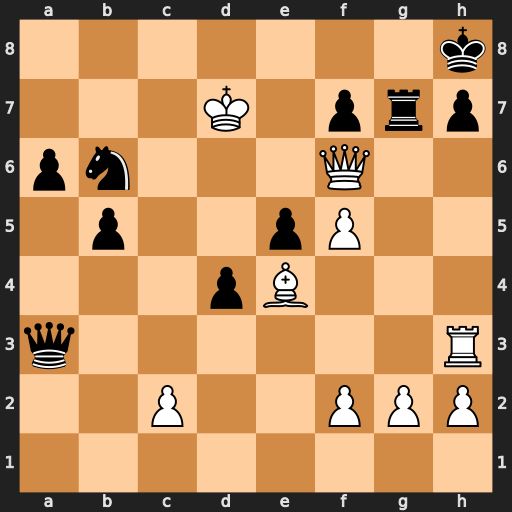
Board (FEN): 7k/3K1prp/pn3Q2/1p2pP2/3pB3/q6R/2P2PPP/8
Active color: w
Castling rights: -
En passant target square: -
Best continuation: Qxb6 f6+ Kc6 Qf8 Qxa6